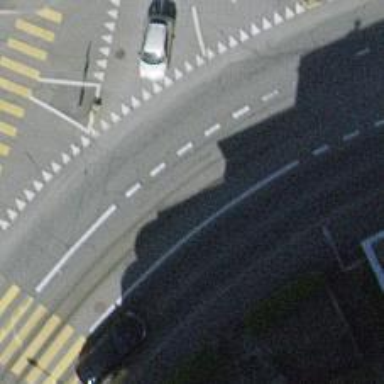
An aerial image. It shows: Tram level crossing on railway.